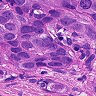
Metastatic tissue present: yes